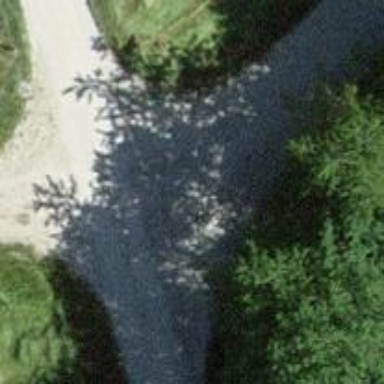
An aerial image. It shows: Gravel track with grade2 quality.